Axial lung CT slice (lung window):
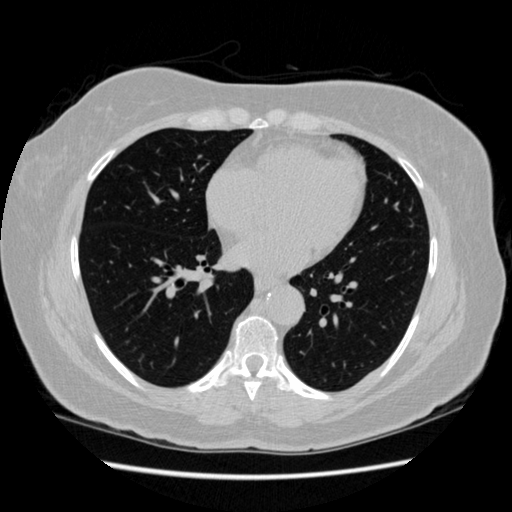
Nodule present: no